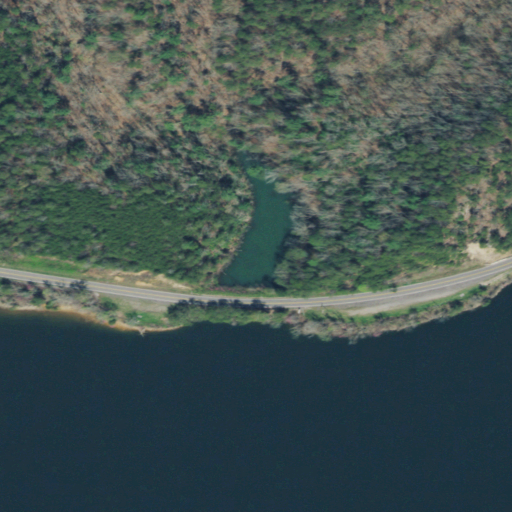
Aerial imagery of valley in Tennessee named Tipton Orchard Hollow containing open water, evergreen forest, deciduous forest, mixed forest, low intensity development, medium intensity development, open development, grassland, barren land, and shrub